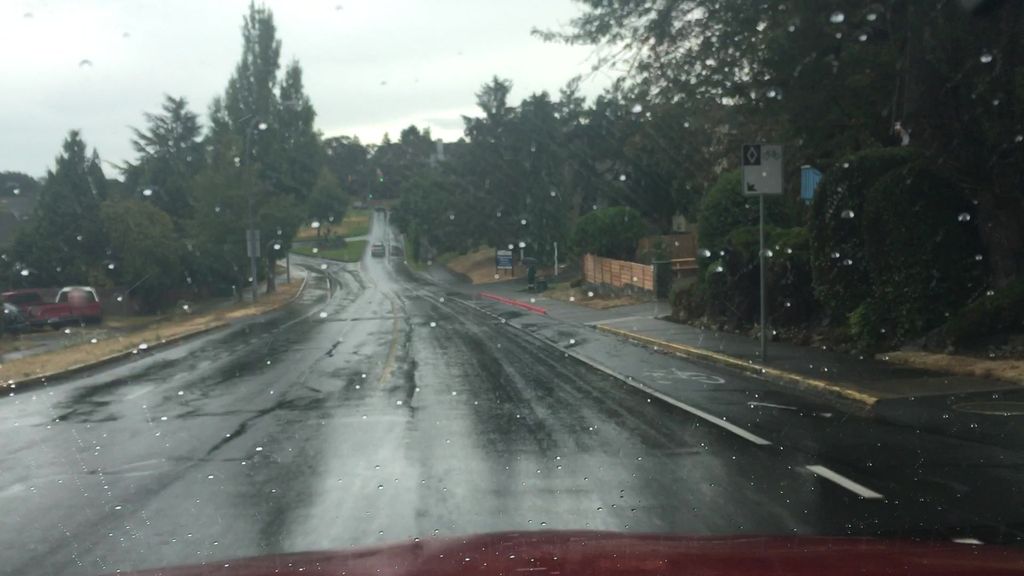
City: victoria